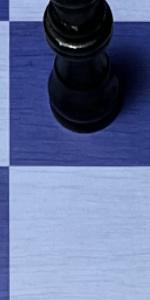
Label: Empty